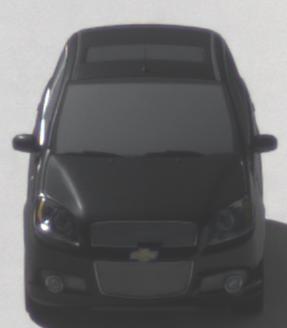
Make: Chevrolet
Model: Aveo 1.2
Detailed model: Aveo
Model produced from: 2008/06
Model produced until: 2011/01
Doors: 3
Color: black
Road condition: dry road
Daytime: midday
Contrast: high contrast